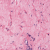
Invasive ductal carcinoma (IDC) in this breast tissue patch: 0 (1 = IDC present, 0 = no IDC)